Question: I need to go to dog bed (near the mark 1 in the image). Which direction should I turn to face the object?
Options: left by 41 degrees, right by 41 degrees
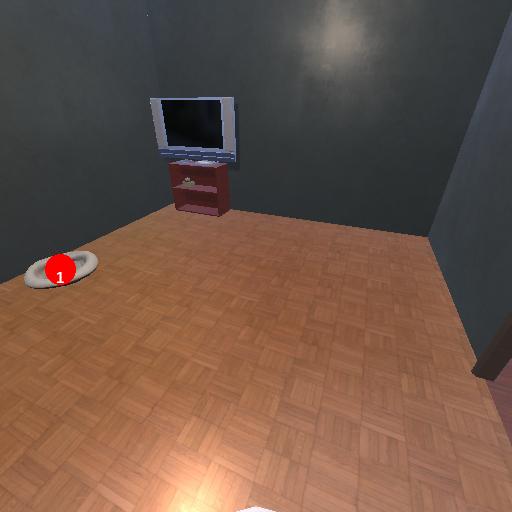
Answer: left by 41 degrees